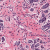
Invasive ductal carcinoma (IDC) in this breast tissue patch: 0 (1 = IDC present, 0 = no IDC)